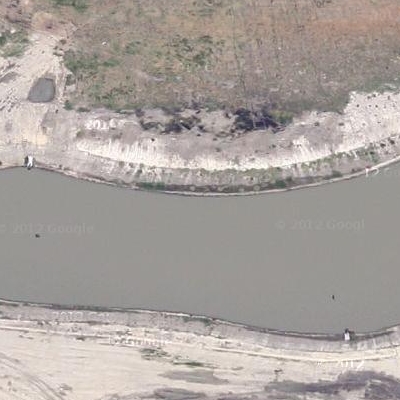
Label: RiverLake